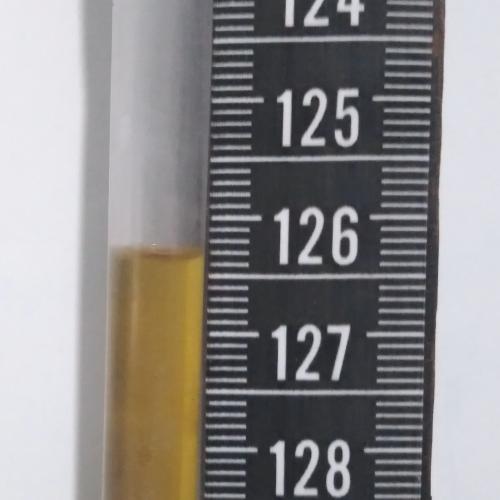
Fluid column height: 126.3 cm